Question: Im currently trying to move in bulk all the rows from a sheet where the checkbox is selected, I was trying to use "newFilterCriteria" but the one I use (found online) check on specific words while I want to use checkboxes.
The code so far does:
Get the source page, declare the filter criteria
'''
function create_filter(){
var ss = SpreadsheetApp.getActiveSpreadsheet();
var sheet1 = ss.getSheetByName("Fridge"); // DECLARE THE SOURCE PAGE
var range = sheet1.getRange("A5:J"); // DECLARE THE RANGE TO BE FILTERED LATER
var filter = range.createFilter();
var Filter_Criteria1 = SpreadsheetApp.newFilterCriteria().withCriteria(true); // HERE IS THE PROBLEM, THE ORIGINAL CODE SAYS "newFilterCriteria().whenNumberGreaterThan(1000);" BUT INSTEAD OF A NUMBER, I NEED A FILTER BASED ON CHECKBOXES BEING EITHER TRUE OR FALSE
var add_filter1 = filter.setColumnFilterCriteria(1,Filter_Criteria1);
Logger.log("Filter has been added.");
var range = sheet1.getDataRange();
var new_sheet = ss.insertSheet(); // CREATE THE DESTINATION TAB
new_sheet.setName("TEST"); // NAME THE DESTINATION TAB AS "TEST"
range.copyTo(new_sheet.getRange(1,1));
filter.remove();
}
'''
Any suggestions or help? Thank you! I tried looking around but havent get to find the right way to filter with the checkboxes.
Something else: Not sure if I can avoid an iteration since there are many rows to copy and it would be a slow process I think, is there a way to say something like a query such as "select all rows where column 1 is true"?
The image is just an example of the table.
Thanks!
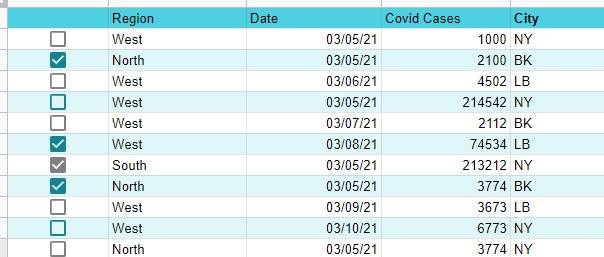
Answer: Use <URL> 'true', for filtering in checkboxes:
'''
const Filter_Criteria1 = SpreadsheetApp.newFilterCriteria().whenTextEqualTo('TRUE').build()
'''